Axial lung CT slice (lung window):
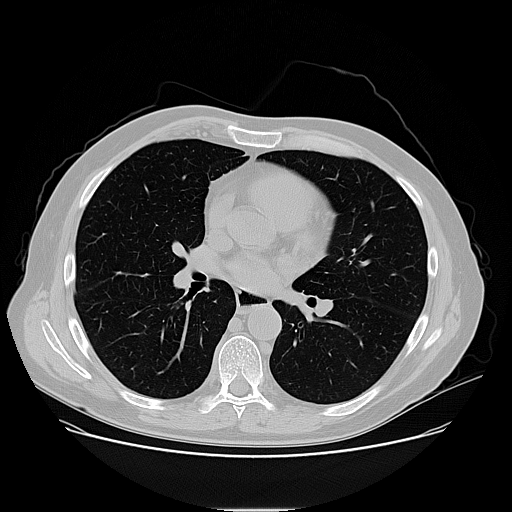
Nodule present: no